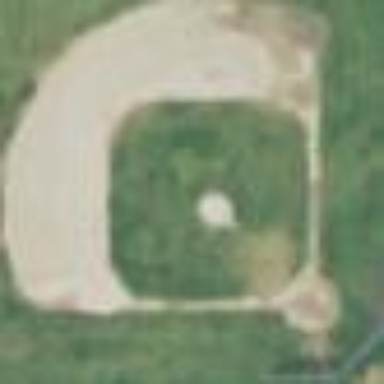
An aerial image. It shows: Baseball pitch for leisure land.